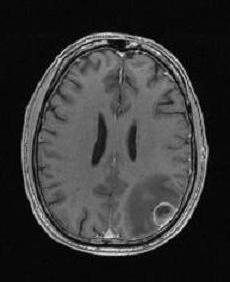
Label: notumor